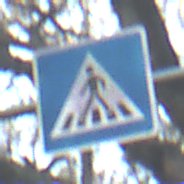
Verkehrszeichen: FussgaengerueberwegRechts
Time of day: SunriseSunset
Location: Outdoor (Nature)
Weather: Clear
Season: Winter
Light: Natural